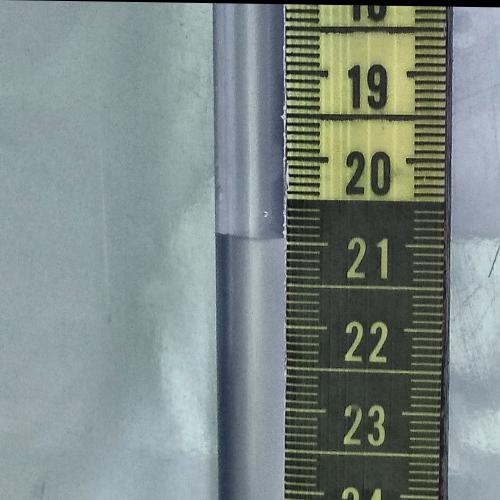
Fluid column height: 21.0 cm